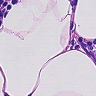
Metastatic tissue present: no